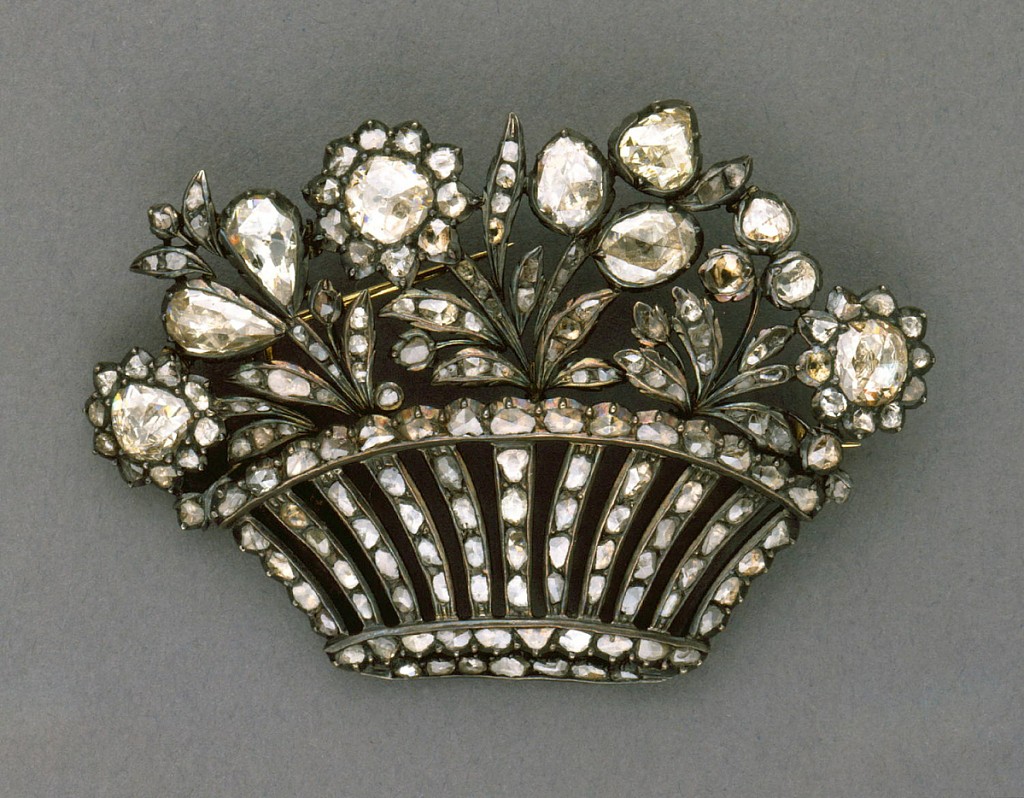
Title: Brooch
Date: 1750–1800
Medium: Rose-cut diamonds, cut silver, gold wire
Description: In the shape of a low, wide basket filled with a floral and foliate arrangement, composed of rose-cut diamonds set in silver and gold. Reverse features closed settings; double-pronged pin, the longer of which slips under c-clasp. Possibly originally part of a tiara or a hair ornament.